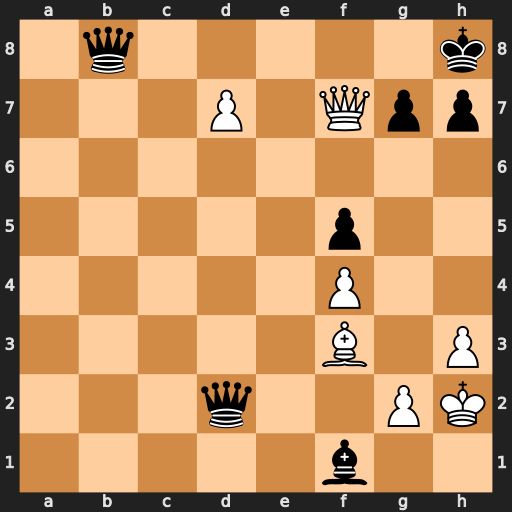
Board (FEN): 1q5k/3P1Qpp/8/5p2/5P2/5B1P/3q2PK/5b2
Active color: w
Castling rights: -
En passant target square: -
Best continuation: Qe8+ Qxe8 dxe8=Q#